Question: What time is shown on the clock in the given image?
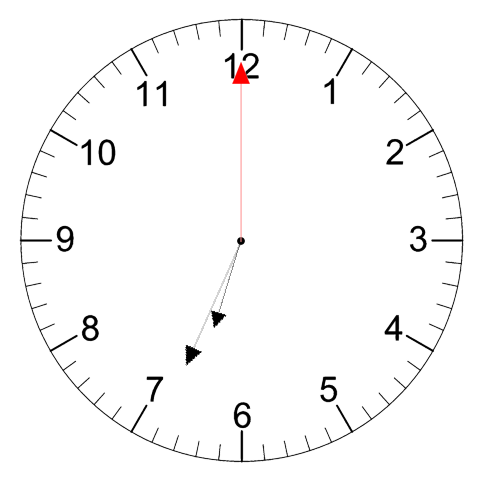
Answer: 06:34:00